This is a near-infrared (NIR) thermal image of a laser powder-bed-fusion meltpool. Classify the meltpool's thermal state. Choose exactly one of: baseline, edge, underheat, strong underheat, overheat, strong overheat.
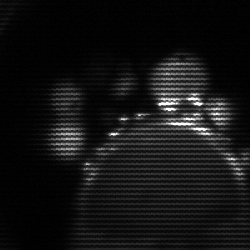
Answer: edge